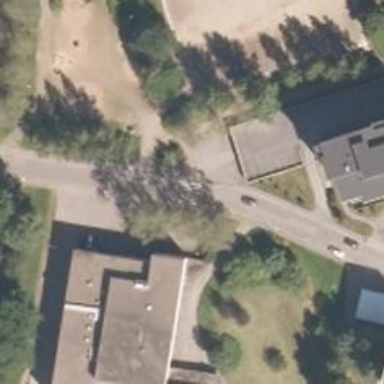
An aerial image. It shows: Marked crossing on footway.